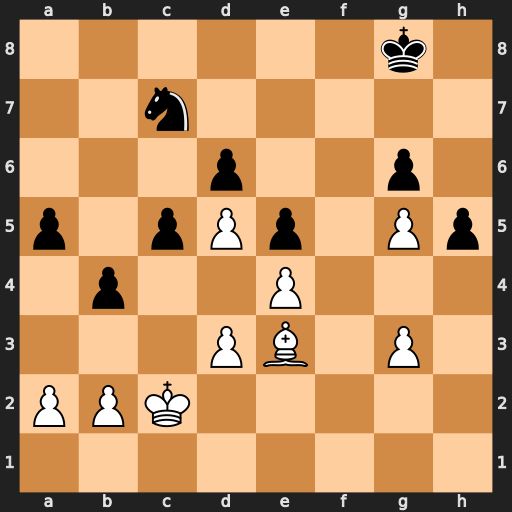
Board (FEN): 6k1/2n5/3p2p1/p1pPp1Pp/1p2P3/3PB1P1/PPK5/8
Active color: w
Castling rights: -
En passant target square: -
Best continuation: Kb3 h4 gxh4